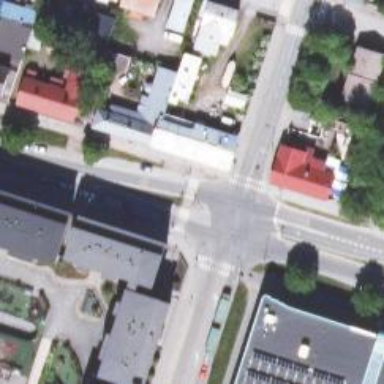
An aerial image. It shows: Crossing road.